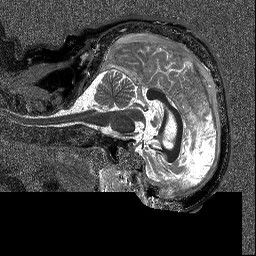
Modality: T1map
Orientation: sagittal
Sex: male